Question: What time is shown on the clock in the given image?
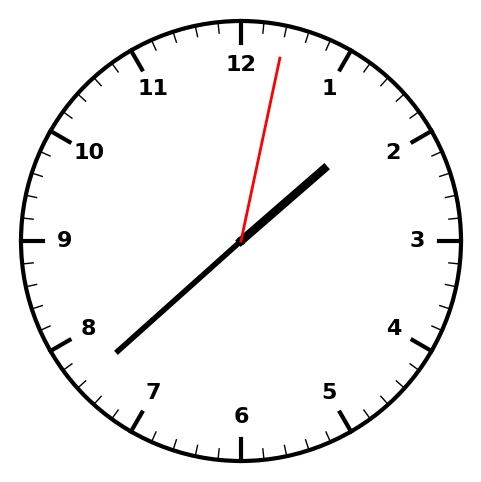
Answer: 01:38:02